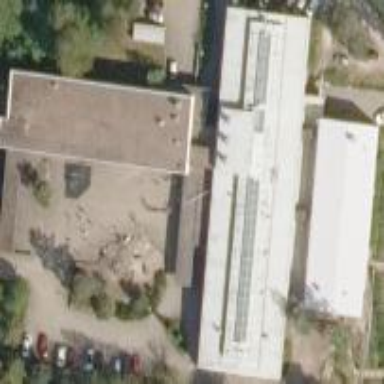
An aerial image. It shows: School building.